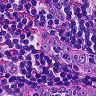
Metastatic tissue present: no